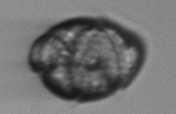
Label: Margalefidinium